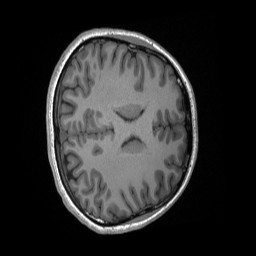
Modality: T1w
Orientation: axial
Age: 26
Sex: female
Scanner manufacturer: siemens
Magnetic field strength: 3 T
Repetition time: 2.4 s
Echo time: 0.00224 s